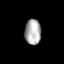
Tissue: lung
Cell type: Endothelial cells
Senescence score: 0.7337
Nuclear area (px): 400
Mean DAPI intensity: 173.227